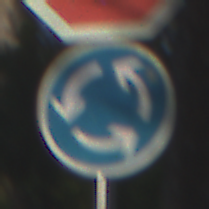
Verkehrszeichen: Kreisverkehr
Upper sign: Stop
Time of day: MorningAfternoon
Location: Outdoor (Suburban)
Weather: Clear
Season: NotSpecified
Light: Natural